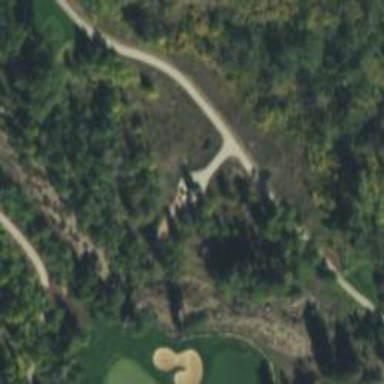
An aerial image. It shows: Path for both roads and golfers.